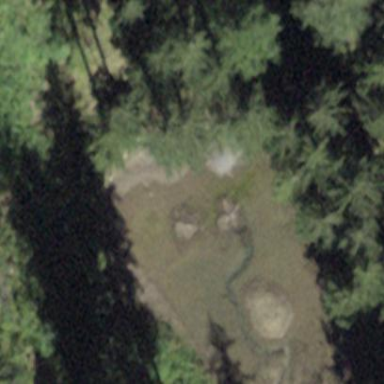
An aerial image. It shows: Pond with natural water.